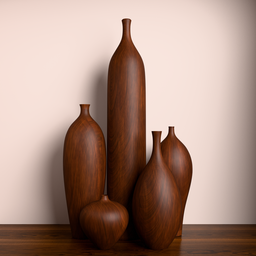
Label: decoration